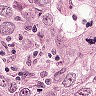
Metastatic tissue present: yes